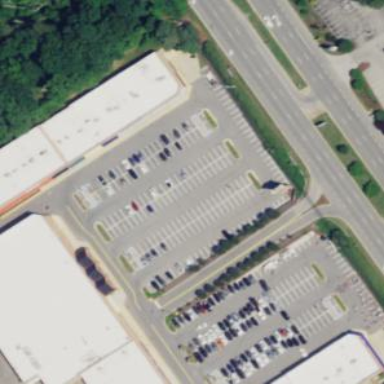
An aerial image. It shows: Parking area.